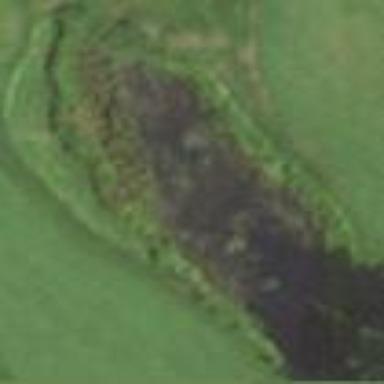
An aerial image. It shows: Area of rough grass used for golf.